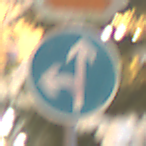
Verkehrszeichen: VorgeschriebeneFahrtrichtungGeradeausOderLinks
Zusatzzeichen oben: Stop
Umgebung: Outdoor, Urban
Tageszeit: Night
Wetter: Overcast
Licht: Artificial
Jahreszeit: Winter
Kontrast: MediumContrast